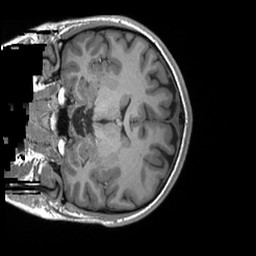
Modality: T1w
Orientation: coronal
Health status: ill
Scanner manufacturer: siemens
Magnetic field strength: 3 T
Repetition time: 2.3 s
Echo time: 0.00243 s